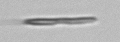
Label: fiber